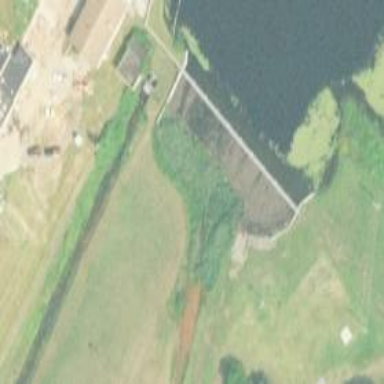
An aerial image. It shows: Weir along the waterway.